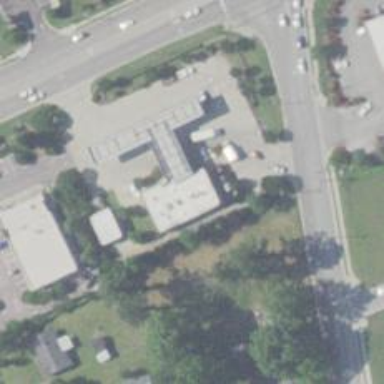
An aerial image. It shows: Convenience shop.